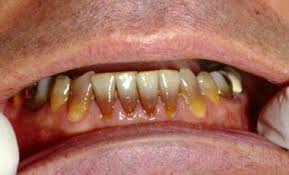
Condition: Tooth Discoloration